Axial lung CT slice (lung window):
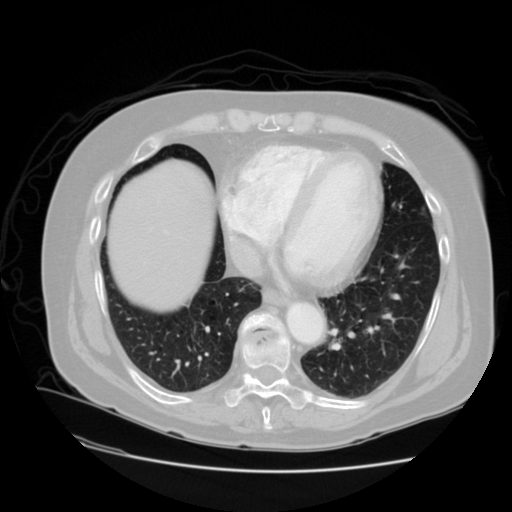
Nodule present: no